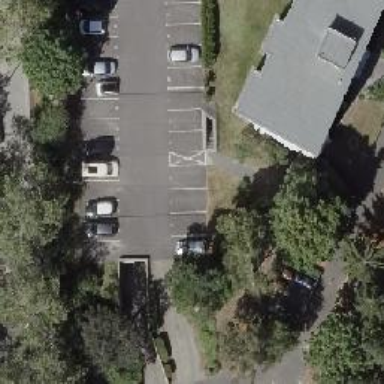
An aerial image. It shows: Road serving as parking aisle.